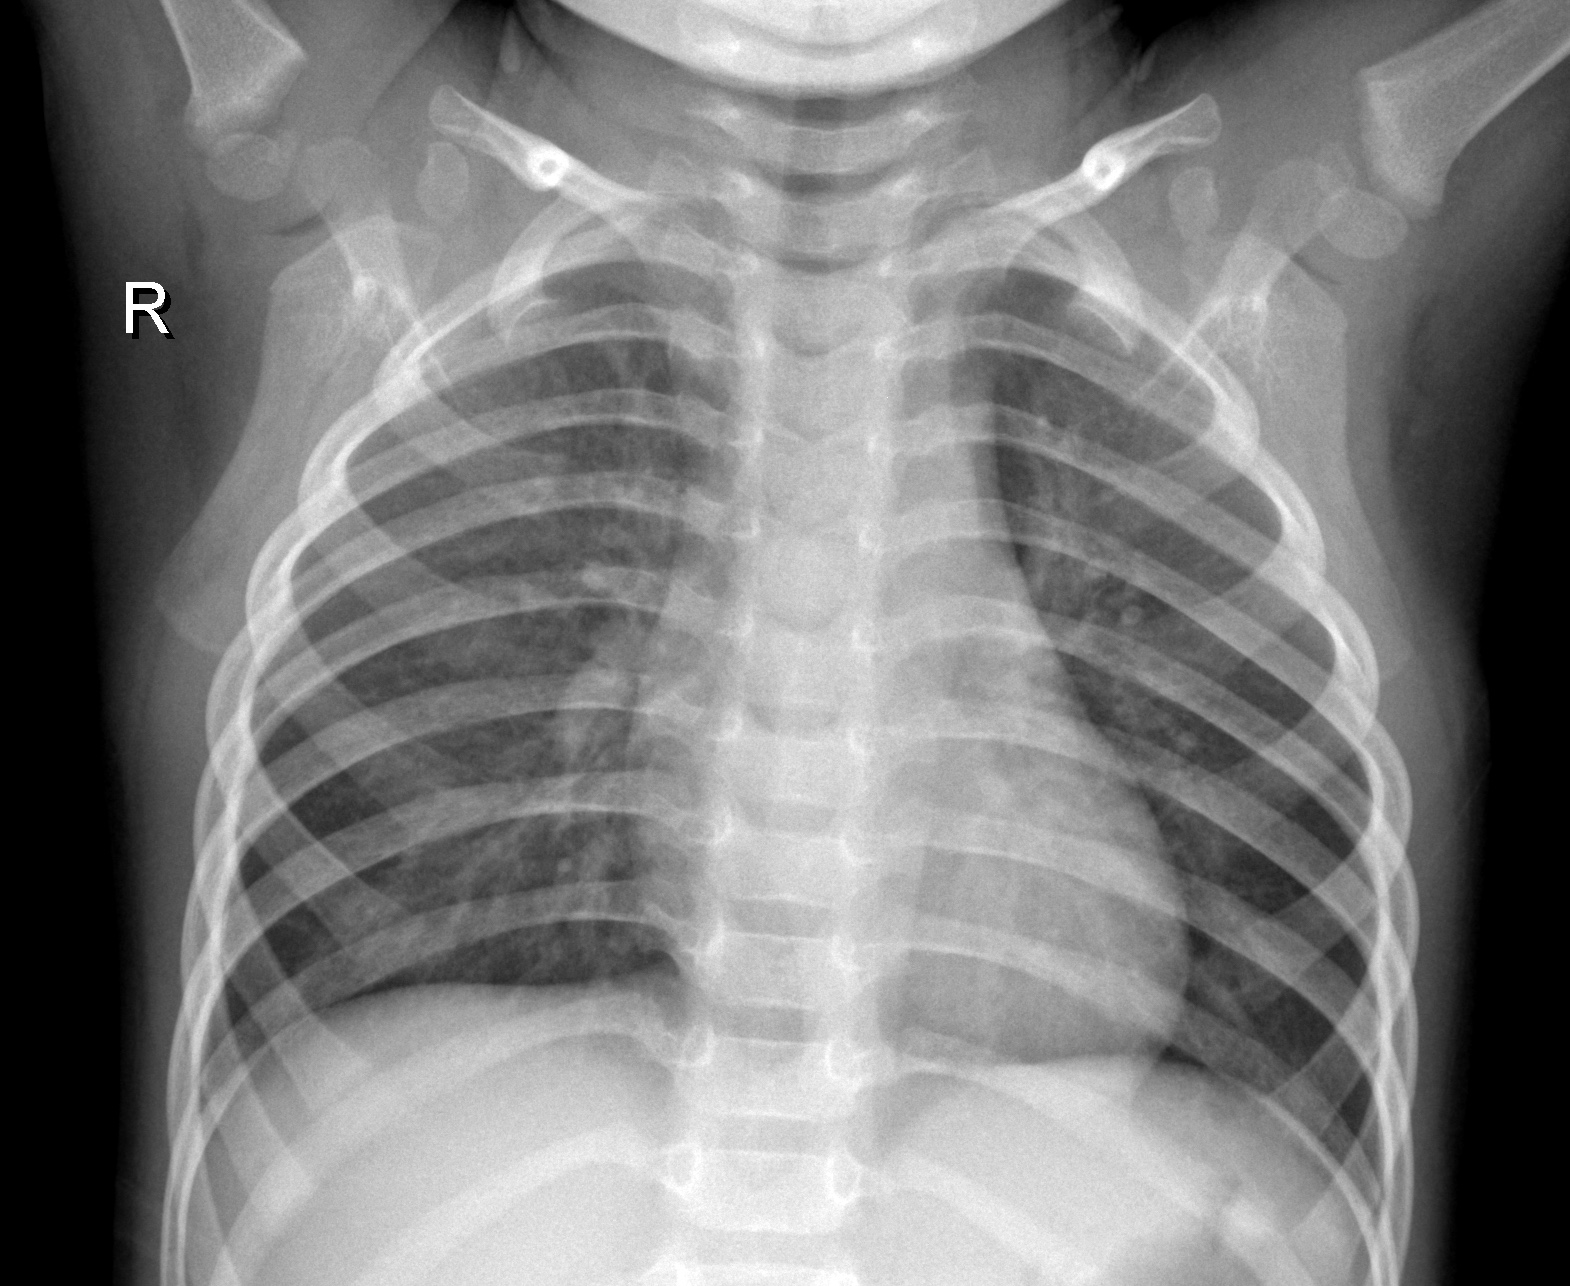
Diagnosis: NORMAL